Field crop: tomato
Growth stage: 1
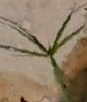
Species: cyperus